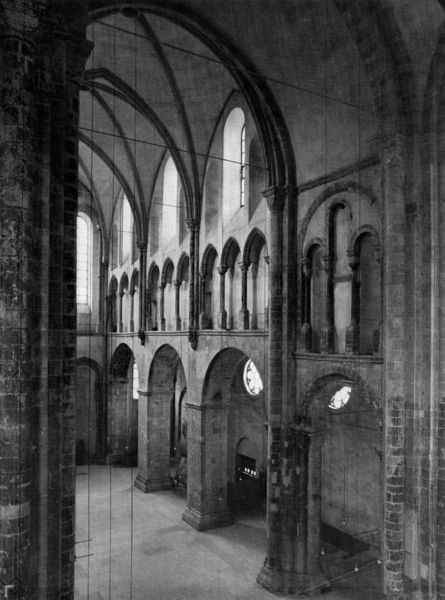
Titel: Groß St. Martin in Köln
Standort: Köln, Groß St. Martin (EU - D - NRW)
Schlagwörter: fenster, glas, licht, säule, säulen, architektur, barock, stein, kirche, decke, gotik, bogen, sepia, foto, gewölbe, rundfenster, kathedrale, kirchenschiff, kreuzrippengewölbe, dienst, dienste, rosette, kirchenraum, romanik, steinplatten, kriche, rundbogenfesnter, kathedrahle, risette